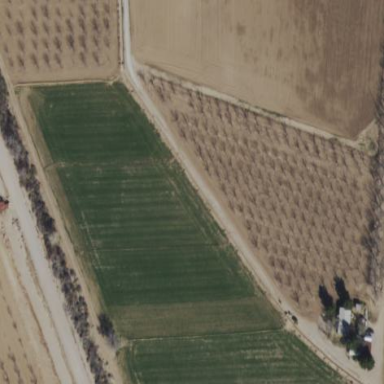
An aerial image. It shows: Orchard.